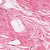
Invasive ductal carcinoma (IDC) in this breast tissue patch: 0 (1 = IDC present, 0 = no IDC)